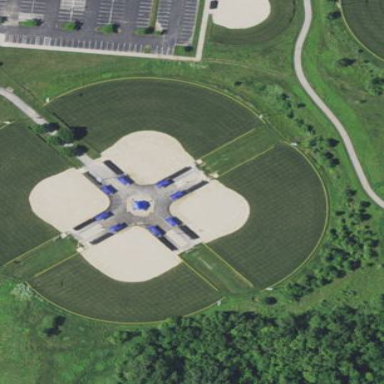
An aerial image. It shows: Softball pitch for leisure sports.